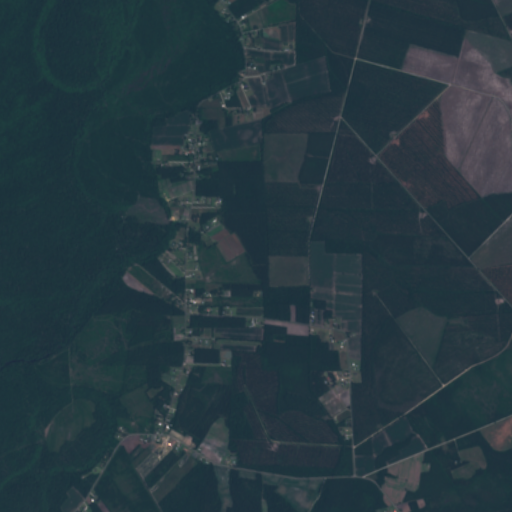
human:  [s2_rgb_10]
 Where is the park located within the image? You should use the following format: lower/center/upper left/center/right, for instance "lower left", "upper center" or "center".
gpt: The park is located in the upper left of the image.
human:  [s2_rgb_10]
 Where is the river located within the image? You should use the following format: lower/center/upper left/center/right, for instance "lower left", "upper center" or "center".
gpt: The river is located in the left of the image.
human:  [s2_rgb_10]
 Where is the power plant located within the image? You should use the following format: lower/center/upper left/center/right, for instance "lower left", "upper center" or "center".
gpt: There is no power plant in the image.